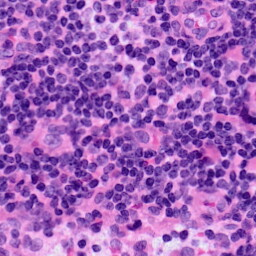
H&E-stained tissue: LymphNode